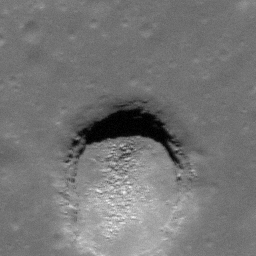
Pit: North Procellarum 1 Pit
Host crater: Oceanus Procellarum
Host type: mare
Lunar coordinates: latitude 35.41, longitude 314.36